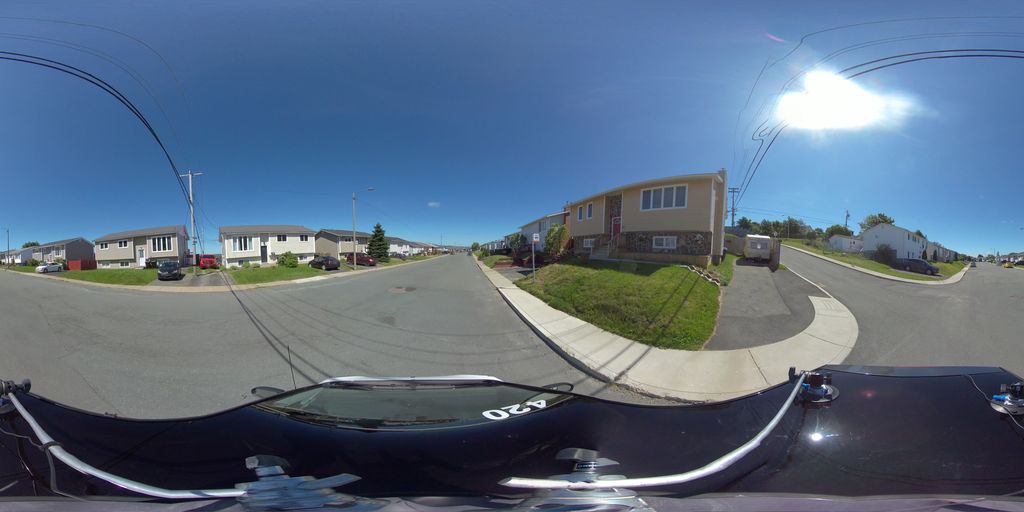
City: st_johns